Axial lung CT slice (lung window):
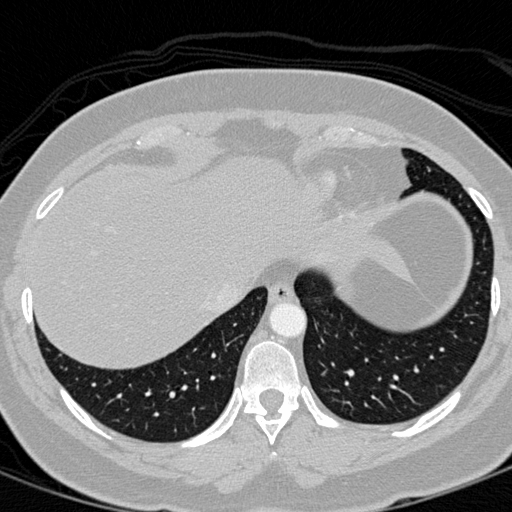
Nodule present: no